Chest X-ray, AP view. Patient: 30 years old, sex F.
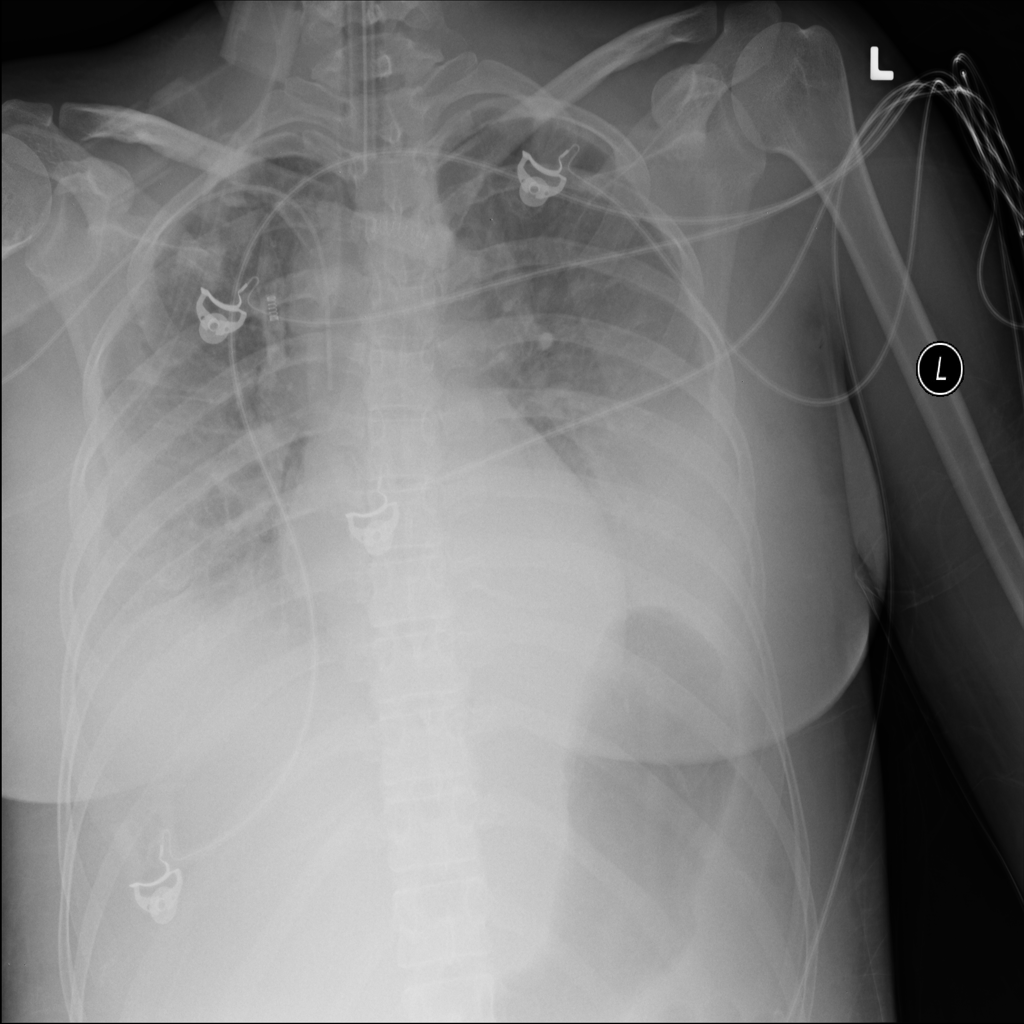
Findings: Pleural_Thickening